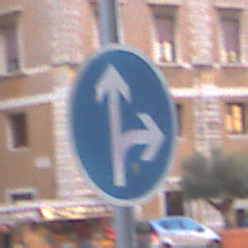
Verkehrszeichen: VorgeschriebeneFahrtrichtungGeradeausOderRechts
Umgebung: Outdoor, Urban
Tageszeit: SunriseSunset
Wetter: Clear
Licht: Natural
Jahreszeit: NotSpecified
Kontrast: MediumContrast